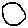
Label: circle